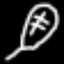
Label: leaf